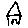
Label: house